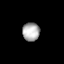
Tissue: lung
Cell type: Endothelial cells
Senescence score: 0.5817
Nuclear area (px): 309
Mean DAPI intensity: 174.275